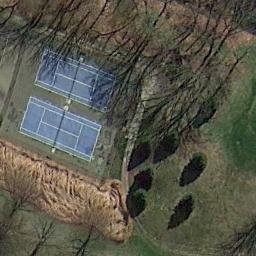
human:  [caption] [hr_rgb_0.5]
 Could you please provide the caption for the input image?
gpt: Several tennis courts of different sizes are nested in the picture .

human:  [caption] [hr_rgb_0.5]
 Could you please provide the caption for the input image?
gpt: There are many trees around the tennis court .

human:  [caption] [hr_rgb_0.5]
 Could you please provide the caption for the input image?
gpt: Tennis court built on bare lawn with sparse trees next to it .

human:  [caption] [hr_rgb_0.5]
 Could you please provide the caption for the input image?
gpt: The tennis court is on the grass next to some trees .

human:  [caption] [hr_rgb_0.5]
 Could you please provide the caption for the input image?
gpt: The tennis court is beside a green meadow .